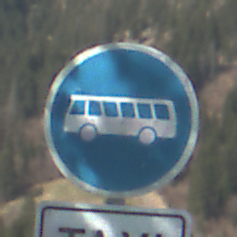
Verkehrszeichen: Busssonderstreifen
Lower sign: BesondereFahrzeugeUndTransportgueter1
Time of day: MorningAfternoon
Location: Outdoor (Nature)
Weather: PartlyCloudy
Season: NotSpecified
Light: Natural